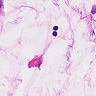
Metastatic tissue present: no